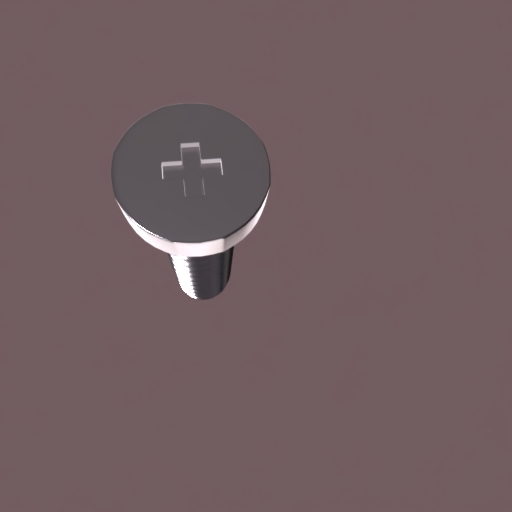
Label: screw